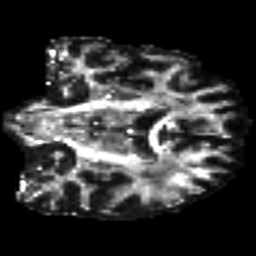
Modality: FA
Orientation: coronal
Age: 45
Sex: male
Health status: ill
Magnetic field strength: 3 T
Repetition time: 9 s
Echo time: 0.093 s